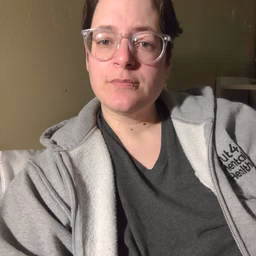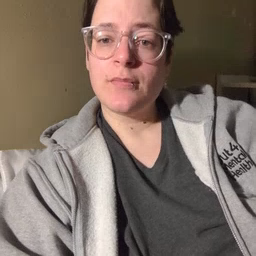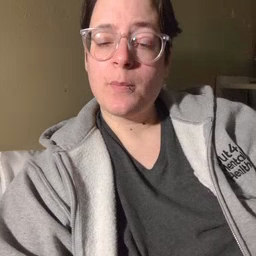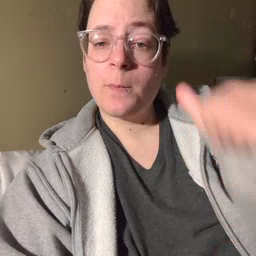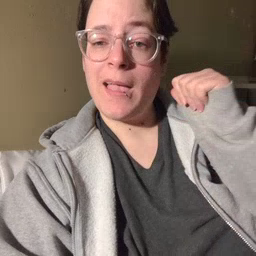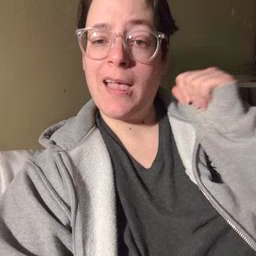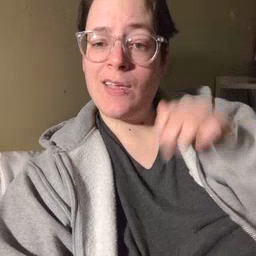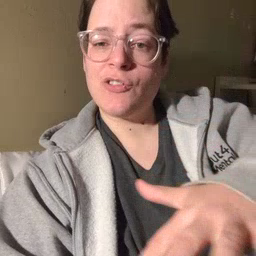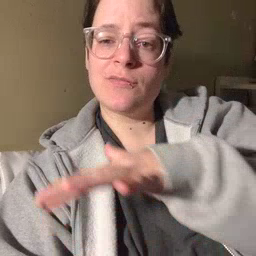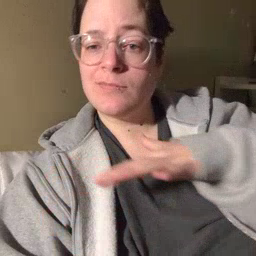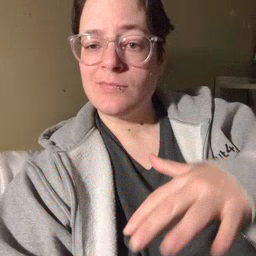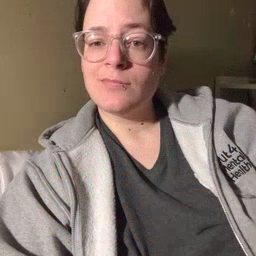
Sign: backyard